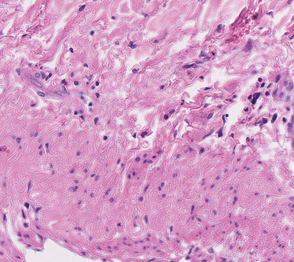
Tumor epithelial tissue: no
Tumor-associated stroma tissue: yes
Normal tissue: no